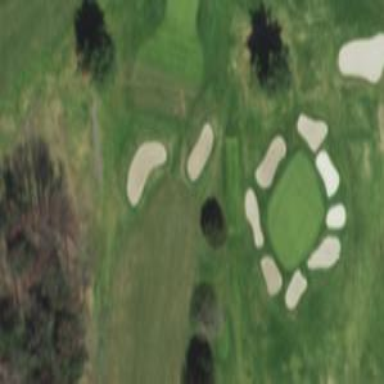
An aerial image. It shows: Golf tee.